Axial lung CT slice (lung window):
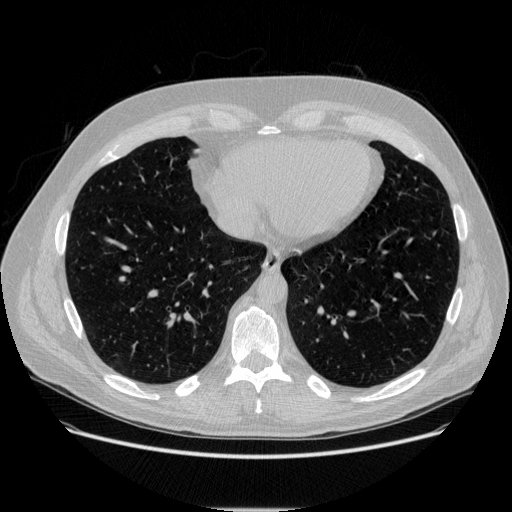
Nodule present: no